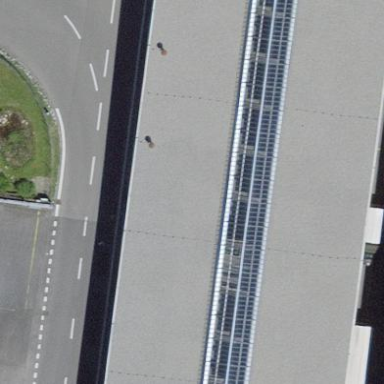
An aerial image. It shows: Industrial building.